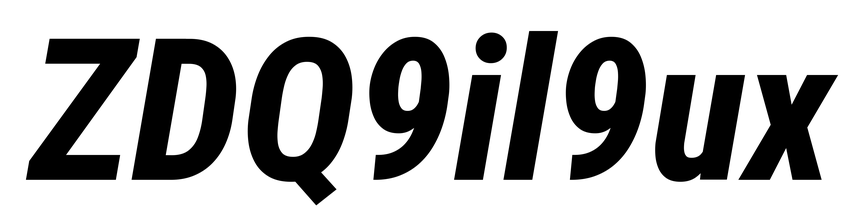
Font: Roboto-Italic_Condensed_ExtraBold_Italic